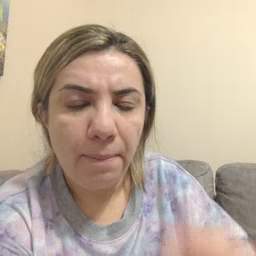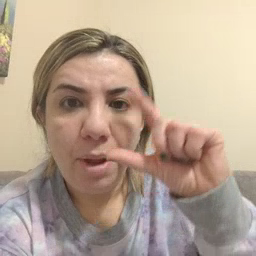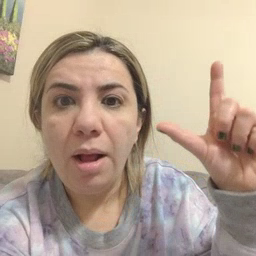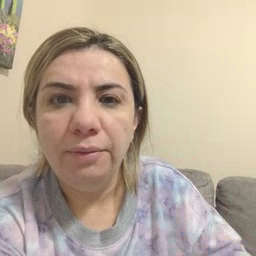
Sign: awake